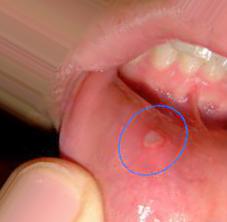
Condition: Mouth Ulcer